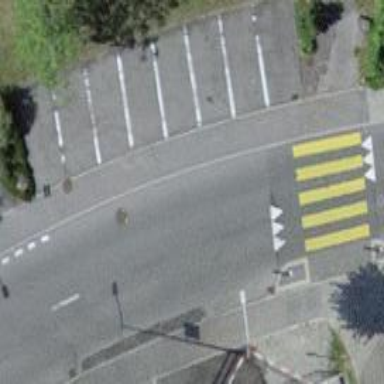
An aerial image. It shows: Kerb serving as barrier.